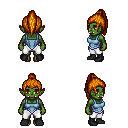
a pixel art fantasy rpg character, female body template, orc, green skin, blue vest, white pants, dark blonde long topknot hairstyle, black shoes, four views (front, back, left, right), 2x2 character sprite sheet, small pixel art, hard edges, no anti-aliasing